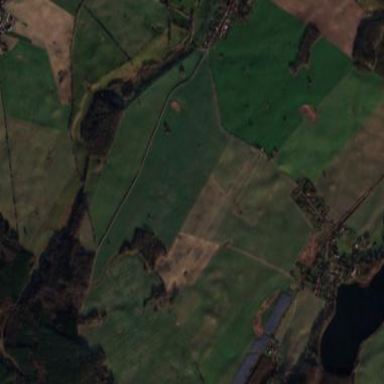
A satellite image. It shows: View of farmland.